Field crop: maize
Growth stage: 2
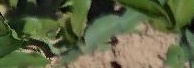
Species: maize